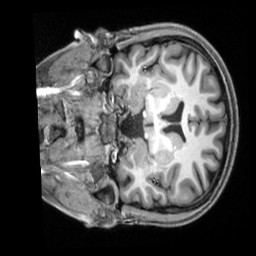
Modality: T1w
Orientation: coronal
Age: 24
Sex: female
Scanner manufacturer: siemens
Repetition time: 2.3 s
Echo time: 0.00229 s